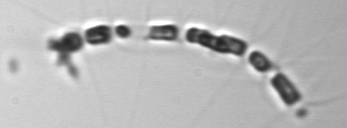
Label: Chaetoceros